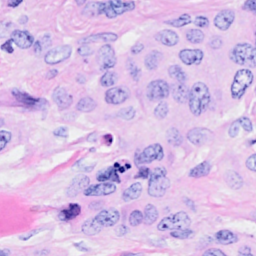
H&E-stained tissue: Breast